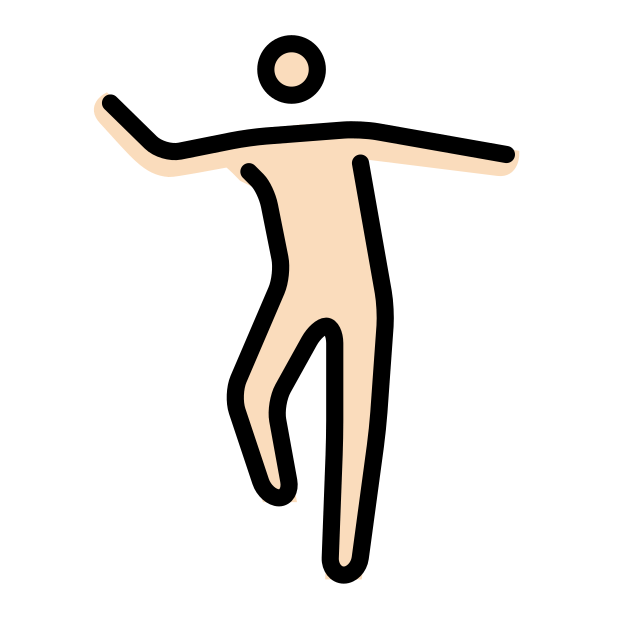
man dancing: light skin tone